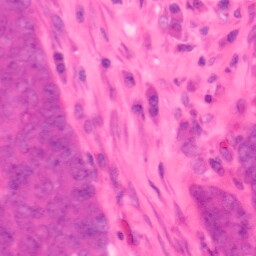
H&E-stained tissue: Colon